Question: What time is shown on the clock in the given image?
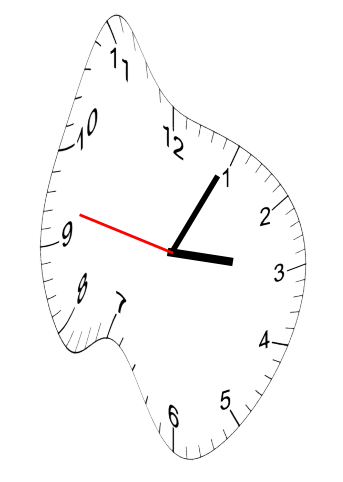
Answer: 03:04:47